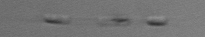
Label: Skeletonema